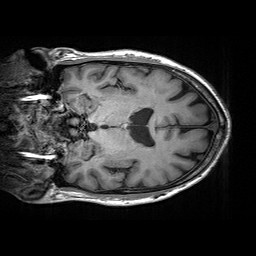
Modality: T1w
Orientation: coronal
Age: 61
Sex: male
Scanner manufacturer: siemens
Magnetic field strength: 3 T
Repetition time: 2.2 s
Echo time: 0.00245 s